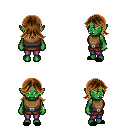
a pixel art fantasy rpg character, female body template, orc, green skin, leather chest armor, magenta pants, brown loose hair, bracelets, black slippers, four views (front, back, left, right), 2x2 character sprite sheet, small pixel art, hard edges, no anti-aliasing